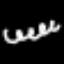
Label: squiggle